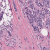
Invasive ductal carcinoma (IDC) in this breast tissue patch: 1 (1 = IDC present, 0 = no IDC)